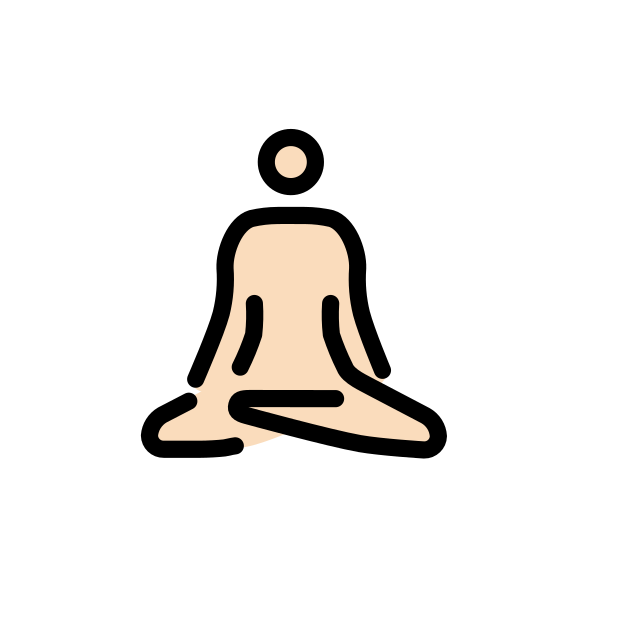
man in lotus position: light skin tone